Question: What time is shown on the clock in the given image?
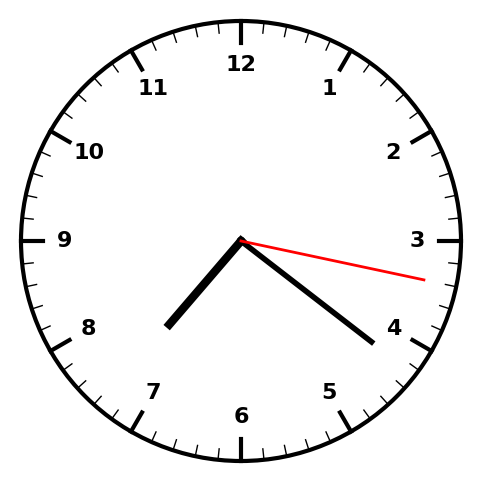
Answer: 07:21:17